Question: How to apply 'GROUP_CONCAT' in this query?
'''
SELECT WEEK(cpd.added_date) AS week_no,COUNT(cpd.result) AS death_count
FROM cron_players_data cpd WHERE cpd.player_id = 81
AND cpd.result = 2 AND cpd.status = 1
GROUP BY WEEK(cpd.added_date);
'''
Query output result screen

'''
23,24,25 AS week_no 2,3,1 AS death_count
'''
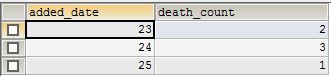
Answer: Try this
'''
select
group_concat(t.week_no) as Weeks,
group_concat(t.death_count) as DeathCounts
from (SELECT
WEEK(cpd.added_date) AS week_no,
COUNT(cpd.result) AS death_count
FROM cron_players_data cpd
WHERE cpd.player_id = 81
AND cpd.result = 2
AND cpd.status = 1
GROUP BY WEEK(cpd.added_date)) as t
'''